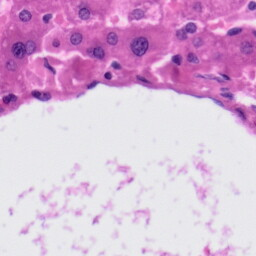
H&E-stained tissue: Liver